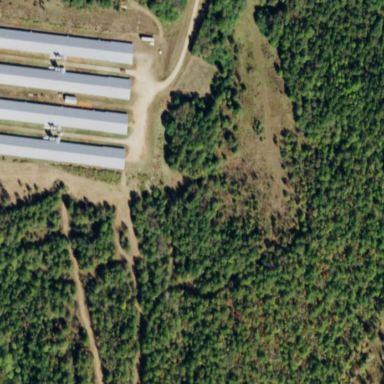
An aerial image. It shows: Poultry farmyard.